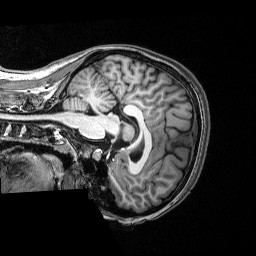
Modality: T1w
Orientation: sagittal
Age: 22
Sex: female
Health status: healthy
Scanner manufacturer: siemens
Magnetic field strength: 3 T
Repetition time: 2.53 s
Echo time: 0.00339 s